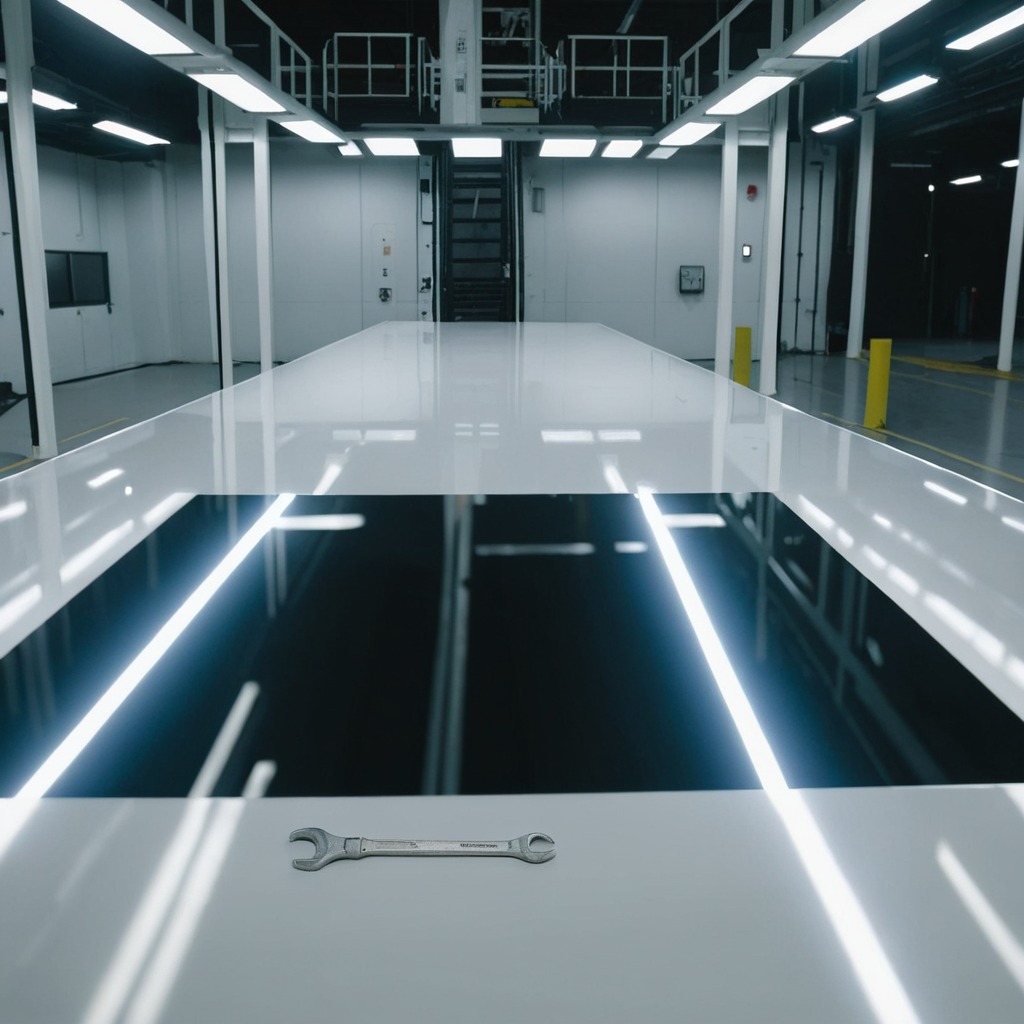
A wrench is lying on a table in a ship maintenance bay.